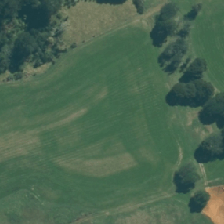
Land cover: shortrotation_cropland